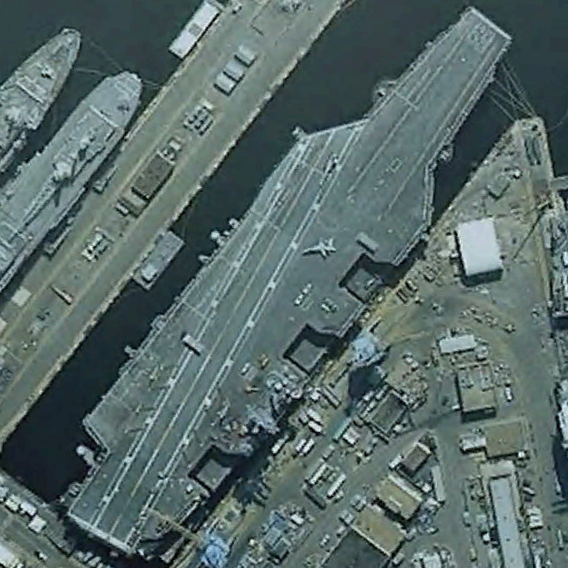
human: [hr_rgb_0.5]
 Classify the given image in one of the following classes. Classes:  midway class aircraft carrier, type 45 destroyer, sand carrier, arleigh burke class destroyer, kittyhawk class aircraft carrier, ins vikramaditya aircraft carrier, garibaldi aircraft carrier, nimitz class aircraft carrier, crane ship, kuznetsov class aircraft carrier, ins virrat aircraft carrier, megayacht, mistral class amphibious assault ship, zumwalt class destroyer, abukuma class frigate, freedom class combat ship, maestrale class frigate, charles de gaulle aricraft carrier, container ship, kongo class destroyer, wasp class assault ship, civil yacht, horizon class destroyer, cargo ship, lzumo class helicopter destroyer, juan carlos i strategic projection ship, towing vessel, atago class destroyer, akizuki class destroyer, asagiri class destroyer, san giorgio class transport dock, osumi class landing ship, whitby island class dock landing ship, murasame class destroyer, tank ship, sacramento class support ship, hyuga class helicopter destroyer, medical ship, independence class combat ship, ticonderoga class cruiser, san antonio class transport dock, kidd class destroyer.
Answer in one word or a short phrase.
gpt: Nimitz class aircraft carrier